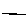
Label: line